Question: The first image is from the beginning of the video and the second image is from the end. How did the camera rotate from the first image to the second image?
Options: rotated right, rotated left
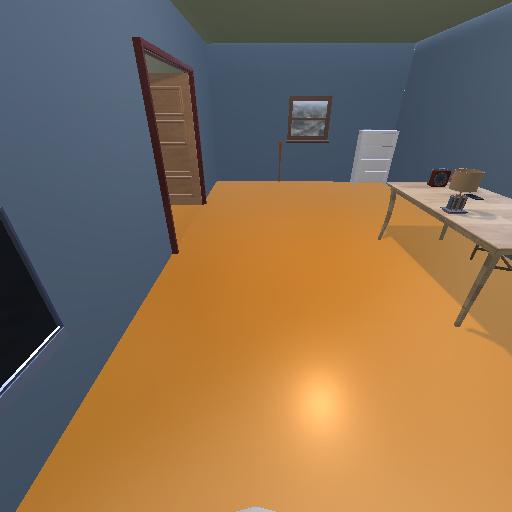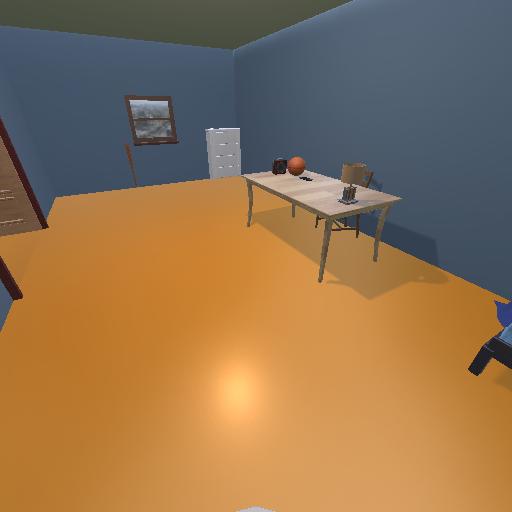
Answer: rotated right